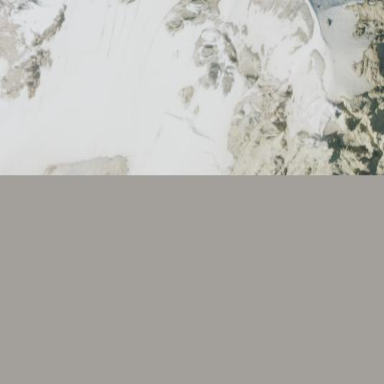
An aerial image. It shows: Majestic glacier in the distance.